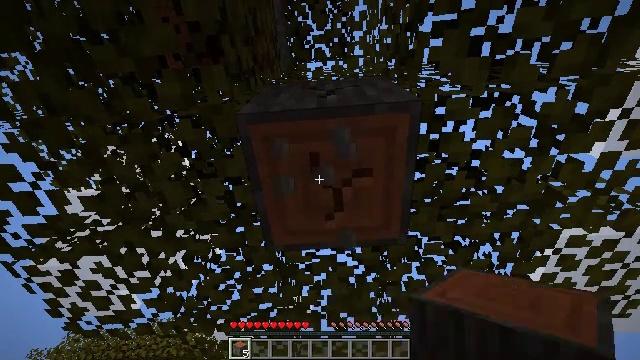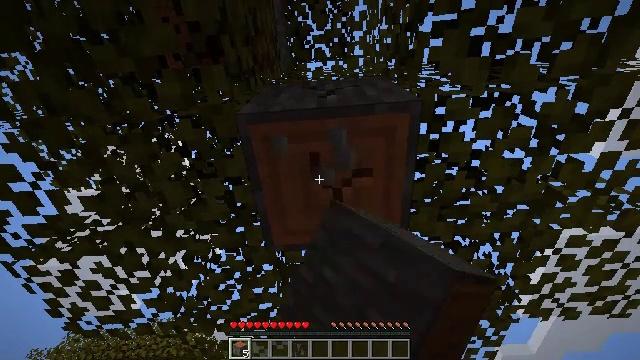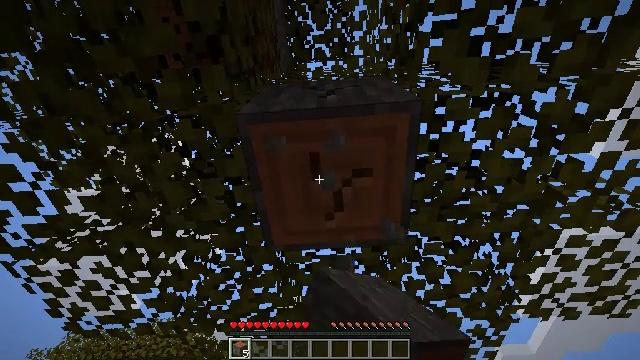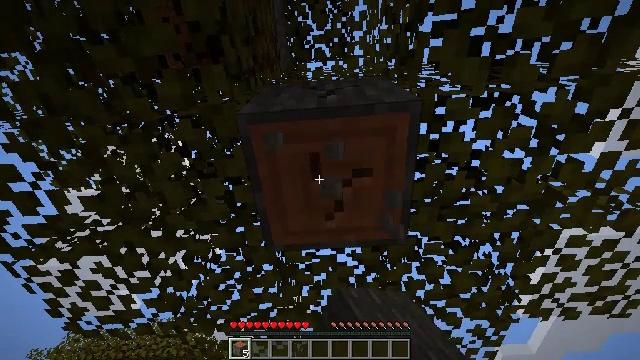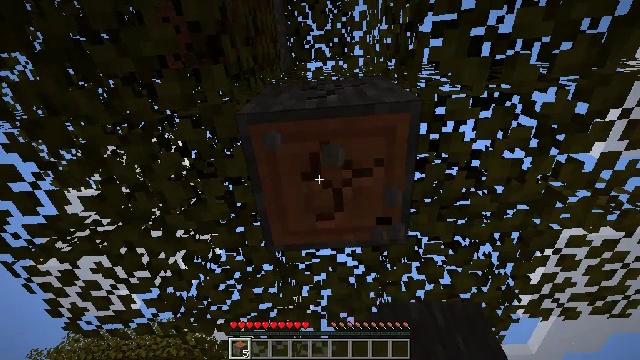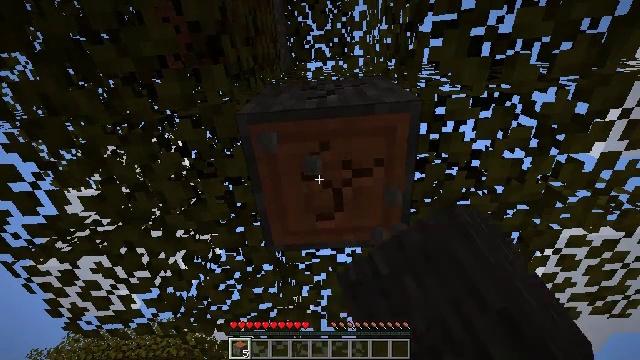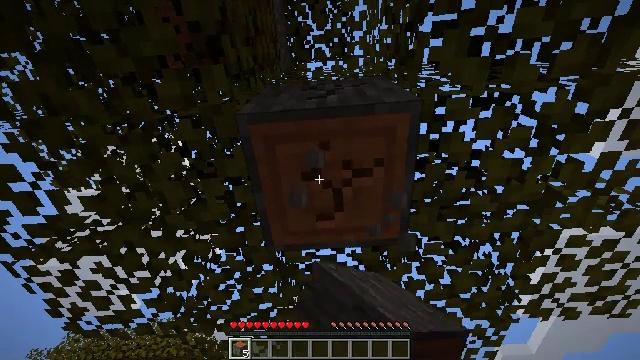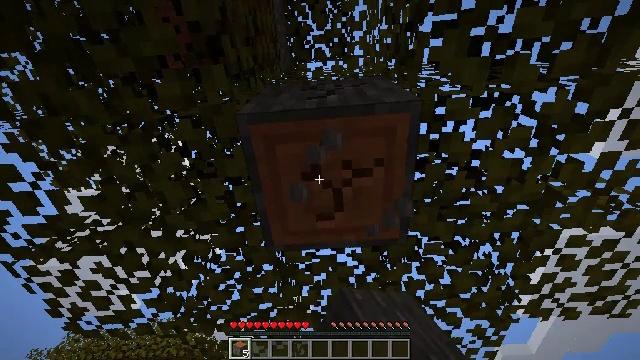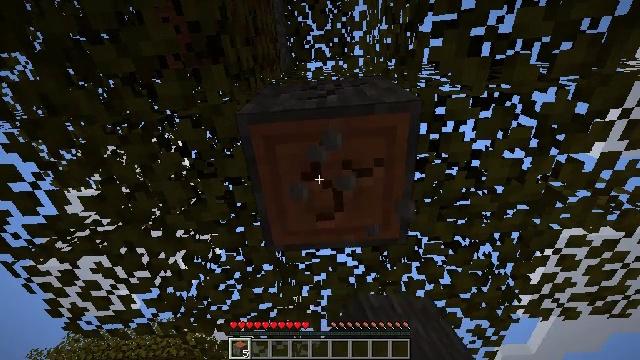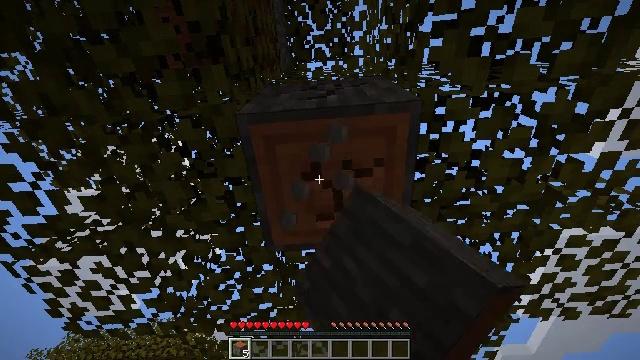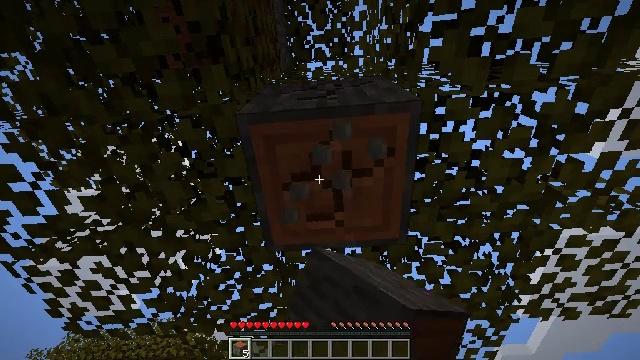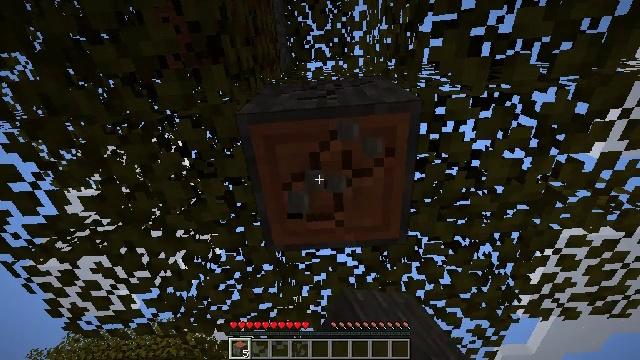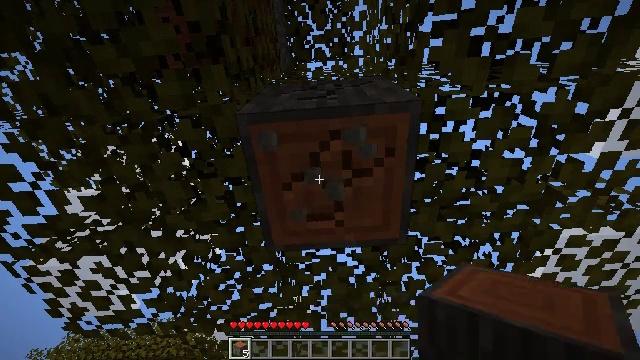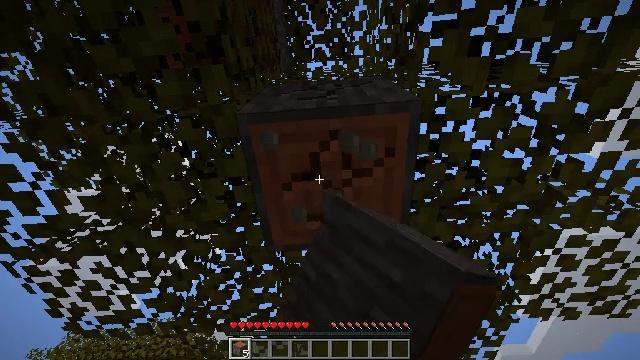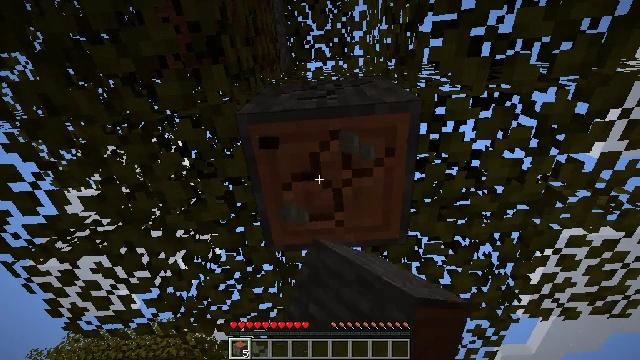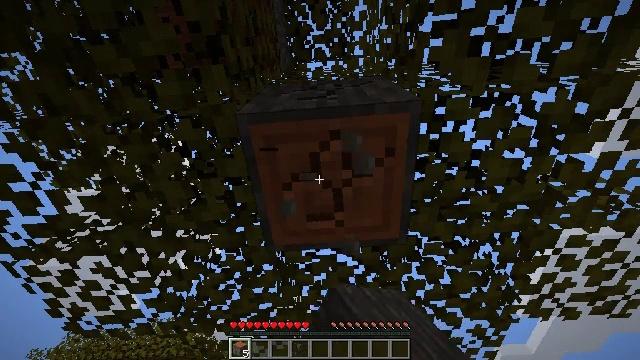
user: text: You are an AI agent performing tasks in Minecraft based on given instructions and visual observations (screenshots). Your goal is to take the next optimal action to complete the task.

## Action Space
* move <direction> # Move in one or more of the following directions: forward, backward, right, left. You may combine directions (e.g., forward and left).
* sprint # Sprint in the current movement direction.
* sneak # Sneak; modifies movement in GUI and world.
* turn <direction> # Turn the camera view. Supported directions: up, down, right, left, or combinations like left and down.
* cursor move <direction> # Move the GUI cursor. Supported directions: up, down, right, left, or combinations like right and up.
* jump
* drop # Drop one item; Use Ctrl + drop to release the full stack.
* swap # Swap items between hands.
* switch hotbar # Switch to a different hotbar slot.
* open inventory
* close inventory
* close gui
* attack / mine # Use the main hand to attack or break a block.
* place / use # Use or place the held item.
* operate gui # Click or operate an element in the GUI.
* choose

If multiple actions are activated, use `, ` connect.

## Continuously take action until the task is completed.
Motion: motion action
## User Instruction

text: Collect acacia logs by breaking the tree.
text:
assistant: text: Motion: attack / mine
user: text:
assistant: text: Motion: attack / mine
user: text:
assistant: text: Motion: attack / mine
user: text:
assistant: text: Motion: attack / mine
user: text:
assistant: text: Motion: attack / mine
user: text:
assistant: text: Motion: attack / mine
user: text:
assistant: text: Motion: attack / mine
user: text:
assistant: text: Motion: attack / mine
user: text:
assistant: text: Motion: attack / mine
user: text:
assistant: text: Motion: attack / mine
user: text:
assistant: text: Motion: attack / mine
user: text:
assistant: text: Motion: attack / mine
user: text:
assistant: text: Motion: attack / mine
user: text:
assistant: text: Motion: attack / mine
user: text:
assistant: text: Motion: attack / mine
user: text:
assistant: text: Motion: attack / mine
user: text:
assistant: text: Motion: attack / mine
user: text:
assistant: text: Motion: attack / mine
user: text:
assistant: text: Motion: attack / mine
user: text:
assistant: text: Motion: attack / mine
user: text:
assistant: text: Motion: attack / mine
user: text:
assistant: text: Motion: attack / mine
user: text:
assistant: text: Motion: attack / mine
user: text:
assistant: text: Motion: attack / mine
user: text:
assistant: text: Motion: attack / mine
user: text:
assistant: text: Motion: attack / mine
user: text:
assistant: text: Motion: attack / mine
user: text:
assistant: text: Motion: attack / mine
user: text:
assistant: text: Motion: attack / mine
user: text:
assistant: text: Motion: attack / mine